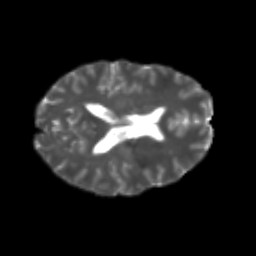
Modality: T2w
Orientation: axial
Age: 24
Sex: male
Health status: healthy
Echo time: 0.074 s